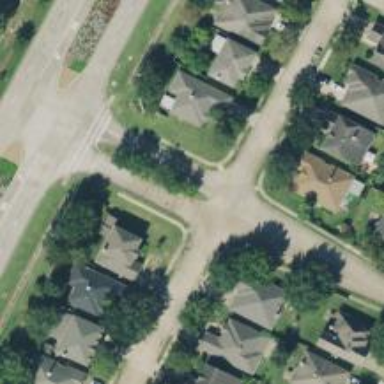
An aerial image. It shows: Residential road.